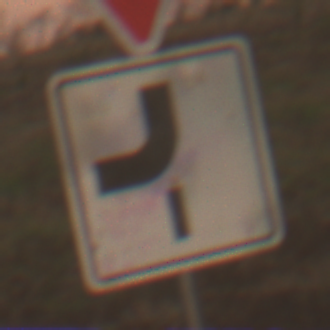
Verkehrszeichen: VerlaufVorfahrtsstrasse7
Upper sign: VorfahrtGewaehren
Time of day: SunriseSunset
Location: Outdoor (Nature)
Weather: PartlyCloudy
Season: NotSpecified
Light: Natural